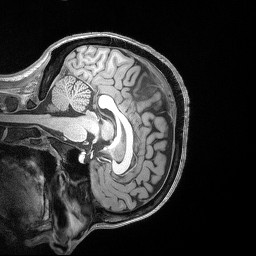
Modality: T1w
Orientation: sagittal
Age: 29
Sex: female
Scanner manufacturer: siemens
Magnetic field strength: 3 T
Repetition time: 2.53 s
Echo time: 0.00164 s